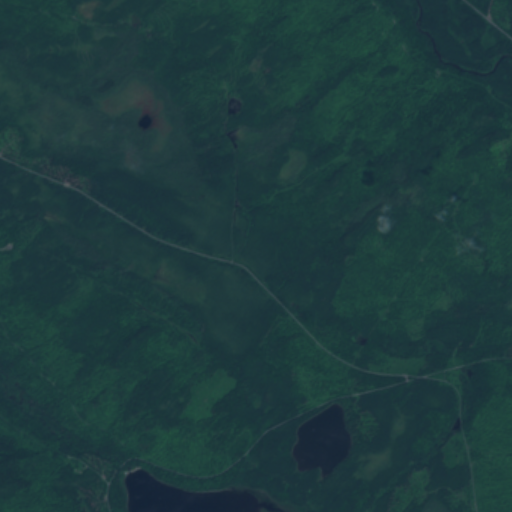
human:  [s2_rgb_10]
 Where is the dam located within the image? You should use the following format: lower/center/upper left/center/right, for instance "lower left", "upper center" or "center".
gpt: The dam is located in the lower left of the image.
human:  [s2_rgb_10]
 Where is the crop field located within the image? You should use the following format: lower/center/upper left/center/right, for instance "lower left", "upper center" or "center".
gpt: There is no crop field in the image.